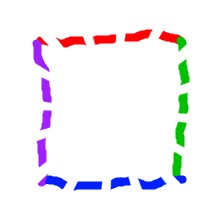
Shape: square